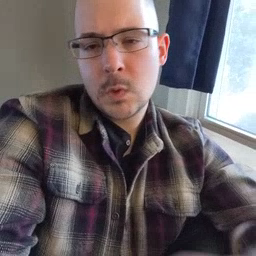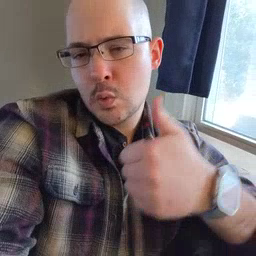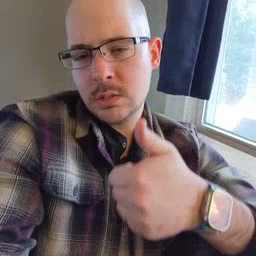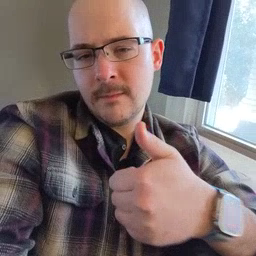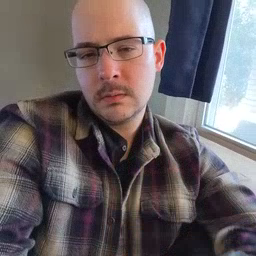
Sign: yourself